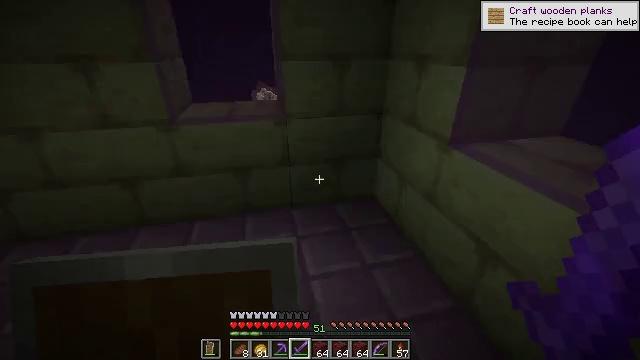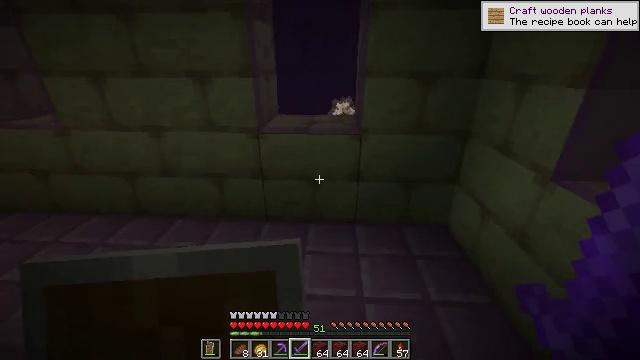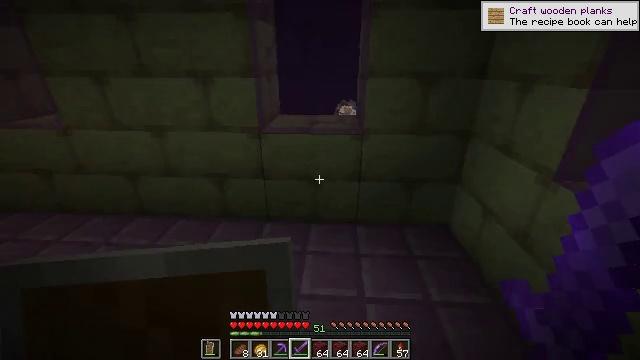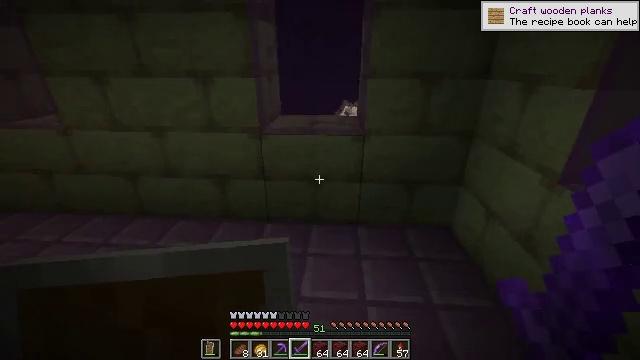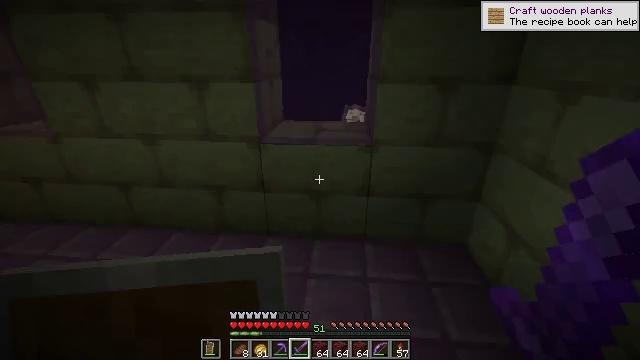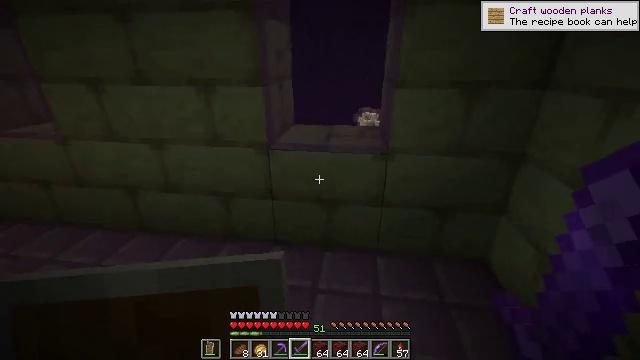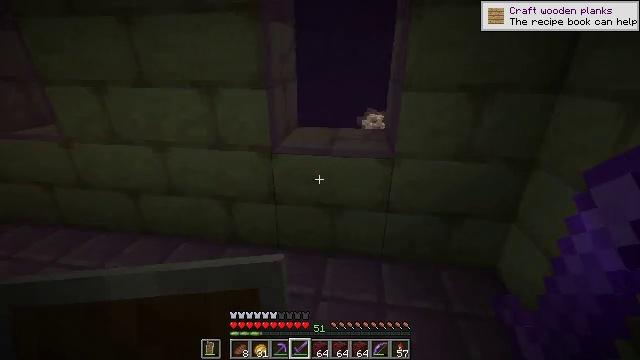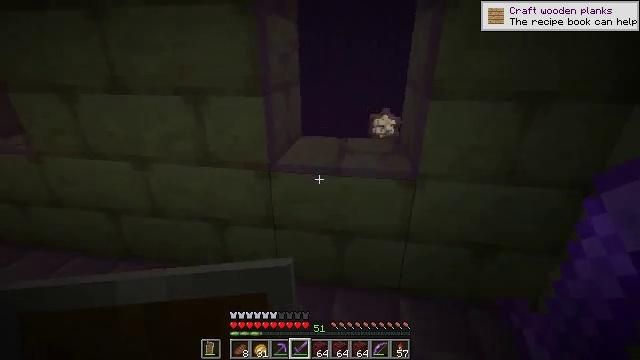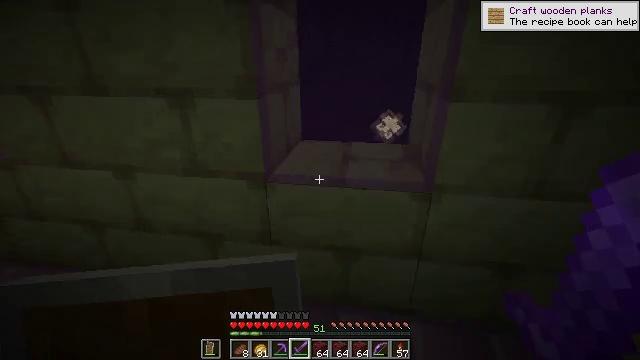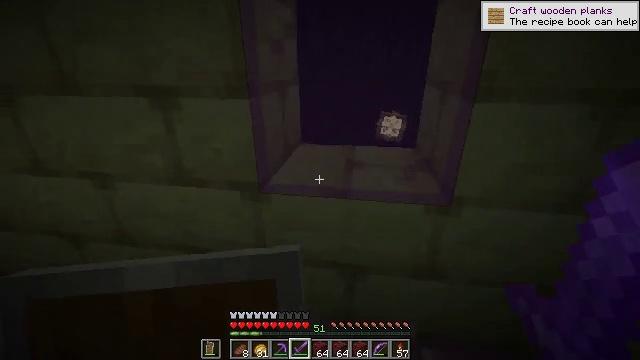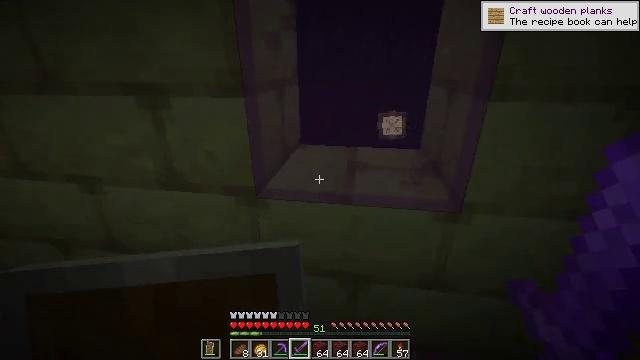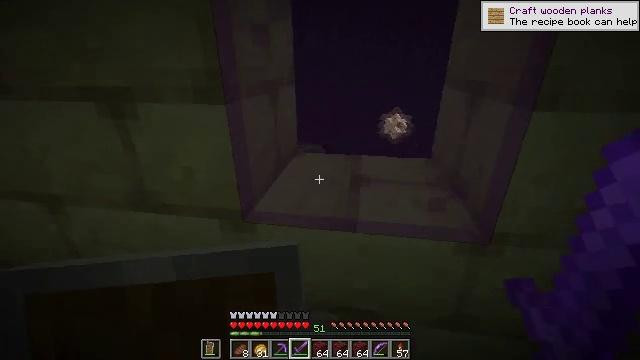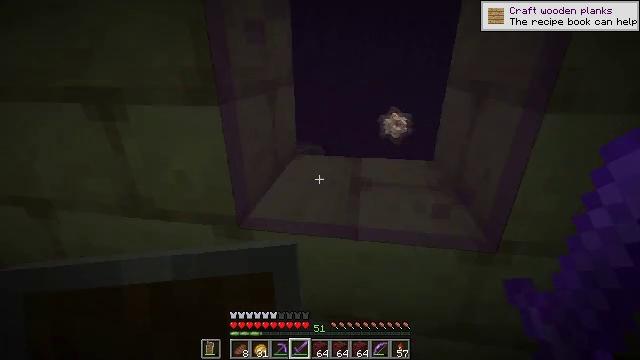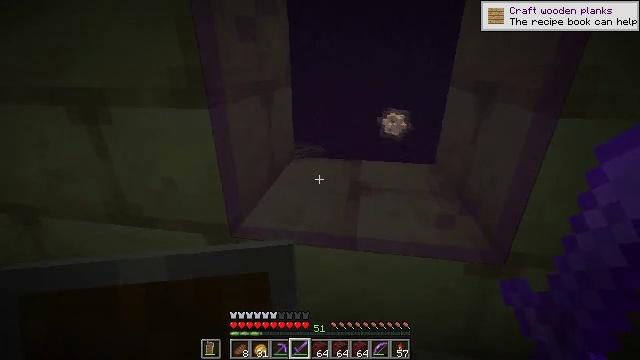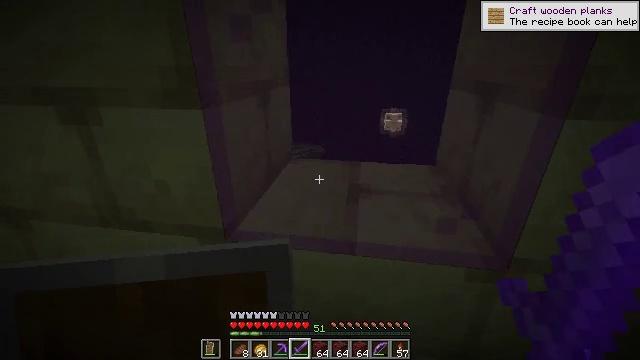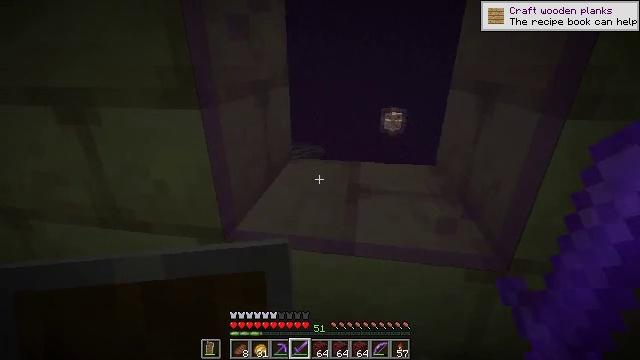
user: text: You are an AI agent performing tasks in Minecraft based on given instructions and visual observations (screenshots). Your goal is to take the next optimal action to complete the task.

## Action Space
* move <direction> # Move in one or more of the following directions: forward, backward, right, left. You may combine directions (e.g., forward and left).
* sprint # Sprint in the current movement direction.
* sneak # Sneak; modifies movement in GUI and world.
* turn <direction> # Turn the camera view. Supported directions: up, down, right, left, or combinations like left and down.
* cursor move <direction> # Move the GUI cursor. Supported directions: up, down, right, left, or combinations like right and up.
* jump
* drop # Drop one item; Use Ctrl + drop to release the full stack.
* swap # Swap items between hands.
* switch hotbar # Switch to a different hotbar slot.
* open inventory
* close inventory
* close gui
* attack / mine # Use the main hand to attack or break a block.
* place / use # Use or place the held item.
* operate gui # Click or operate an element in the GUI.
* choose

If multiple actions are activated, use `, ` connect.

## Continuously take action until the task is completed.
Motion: motion action
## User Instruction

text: Attack the end stone bricks to collect them.
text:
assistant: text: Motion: turn left and up
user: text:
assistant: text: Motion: no_op
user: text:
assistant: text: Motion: move forward
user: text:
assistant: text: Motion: move forward, turn left
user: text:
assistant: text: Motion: move forward, turn left
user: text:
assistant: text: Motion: move forward
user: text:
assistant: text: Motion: move forward
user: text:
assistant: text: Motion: move forward
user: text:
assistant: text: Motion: move forward
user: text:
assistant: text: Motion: move forward
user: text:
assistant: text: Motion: no_op
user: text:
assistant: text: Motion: no_op
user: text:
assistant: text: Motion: no_op
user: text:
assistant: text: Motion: no_op
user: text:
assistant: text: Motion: no_op
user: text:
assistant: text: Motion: no_op
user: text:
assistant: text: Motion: no_op
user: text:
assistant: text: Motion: no_op
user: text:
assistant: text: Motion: no_op
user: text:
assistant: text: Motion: no_op
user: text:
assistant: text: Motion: no_op
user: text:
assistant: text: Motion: turn right
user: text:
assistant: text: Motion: turn right
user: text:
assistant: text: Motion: turn right
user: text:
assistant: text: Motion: turn right
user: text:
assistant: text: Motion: turn right
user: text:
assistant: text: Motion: turn right
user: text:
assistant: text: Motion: turn right
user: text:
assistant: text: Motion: no_op
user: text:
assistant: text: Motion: no_op